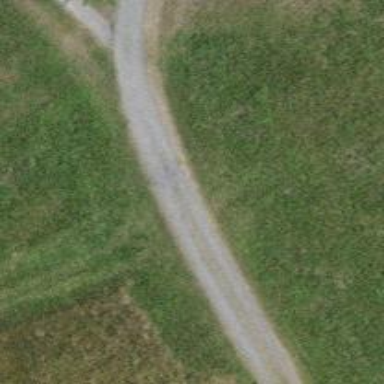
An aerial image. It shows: Gravel footway.